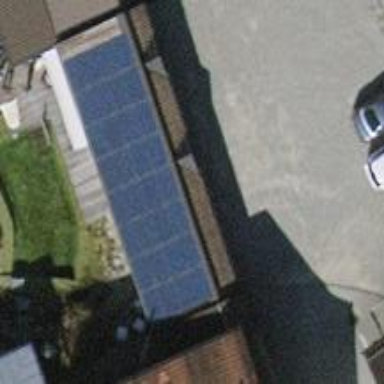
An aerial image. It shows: Solar photovoltaic panel generating electricity through small installation.